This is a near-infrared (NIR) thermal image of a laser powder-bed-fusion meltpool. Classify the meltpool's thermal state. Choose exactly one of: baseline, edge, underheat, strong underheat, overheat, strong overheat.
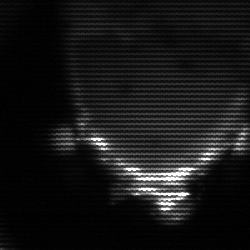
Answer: edge